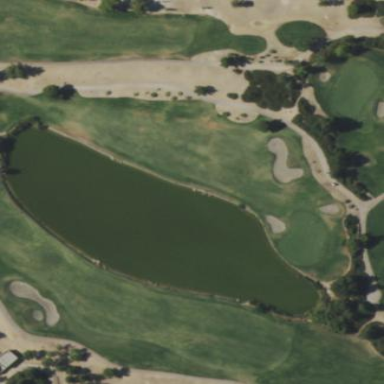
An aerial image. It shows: Rough area on grassy golf course.